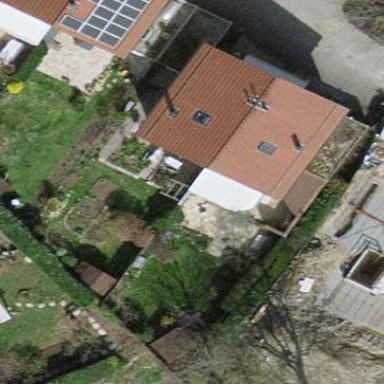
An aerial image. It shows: Garden surrounded by fence.